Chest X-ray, AP view. Patient: 16 years old, sex M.
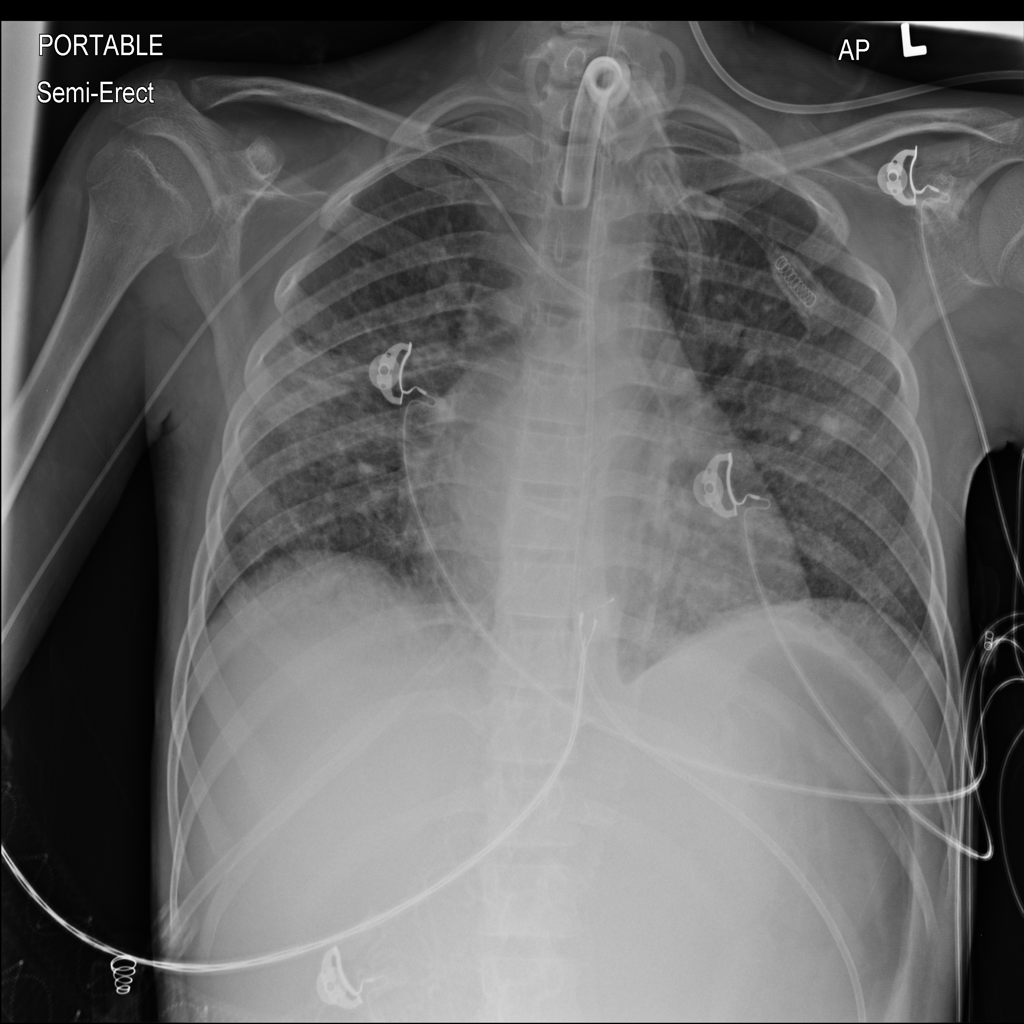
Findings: Effusion, Infiltration, Nodule